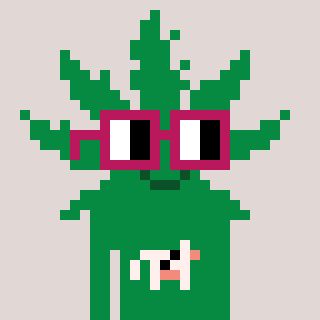
a pixel art character with square dark red glasses, a weed-shaped head and a green-colored body on a warm background